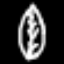
Label: leaf